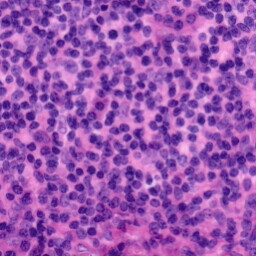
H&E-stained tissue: Tonsil